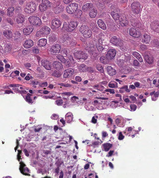
Tumor epithelial tissue: yes
Tumor-associated stroma tissue: yes
Normal tissue: no